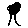
Label: tree